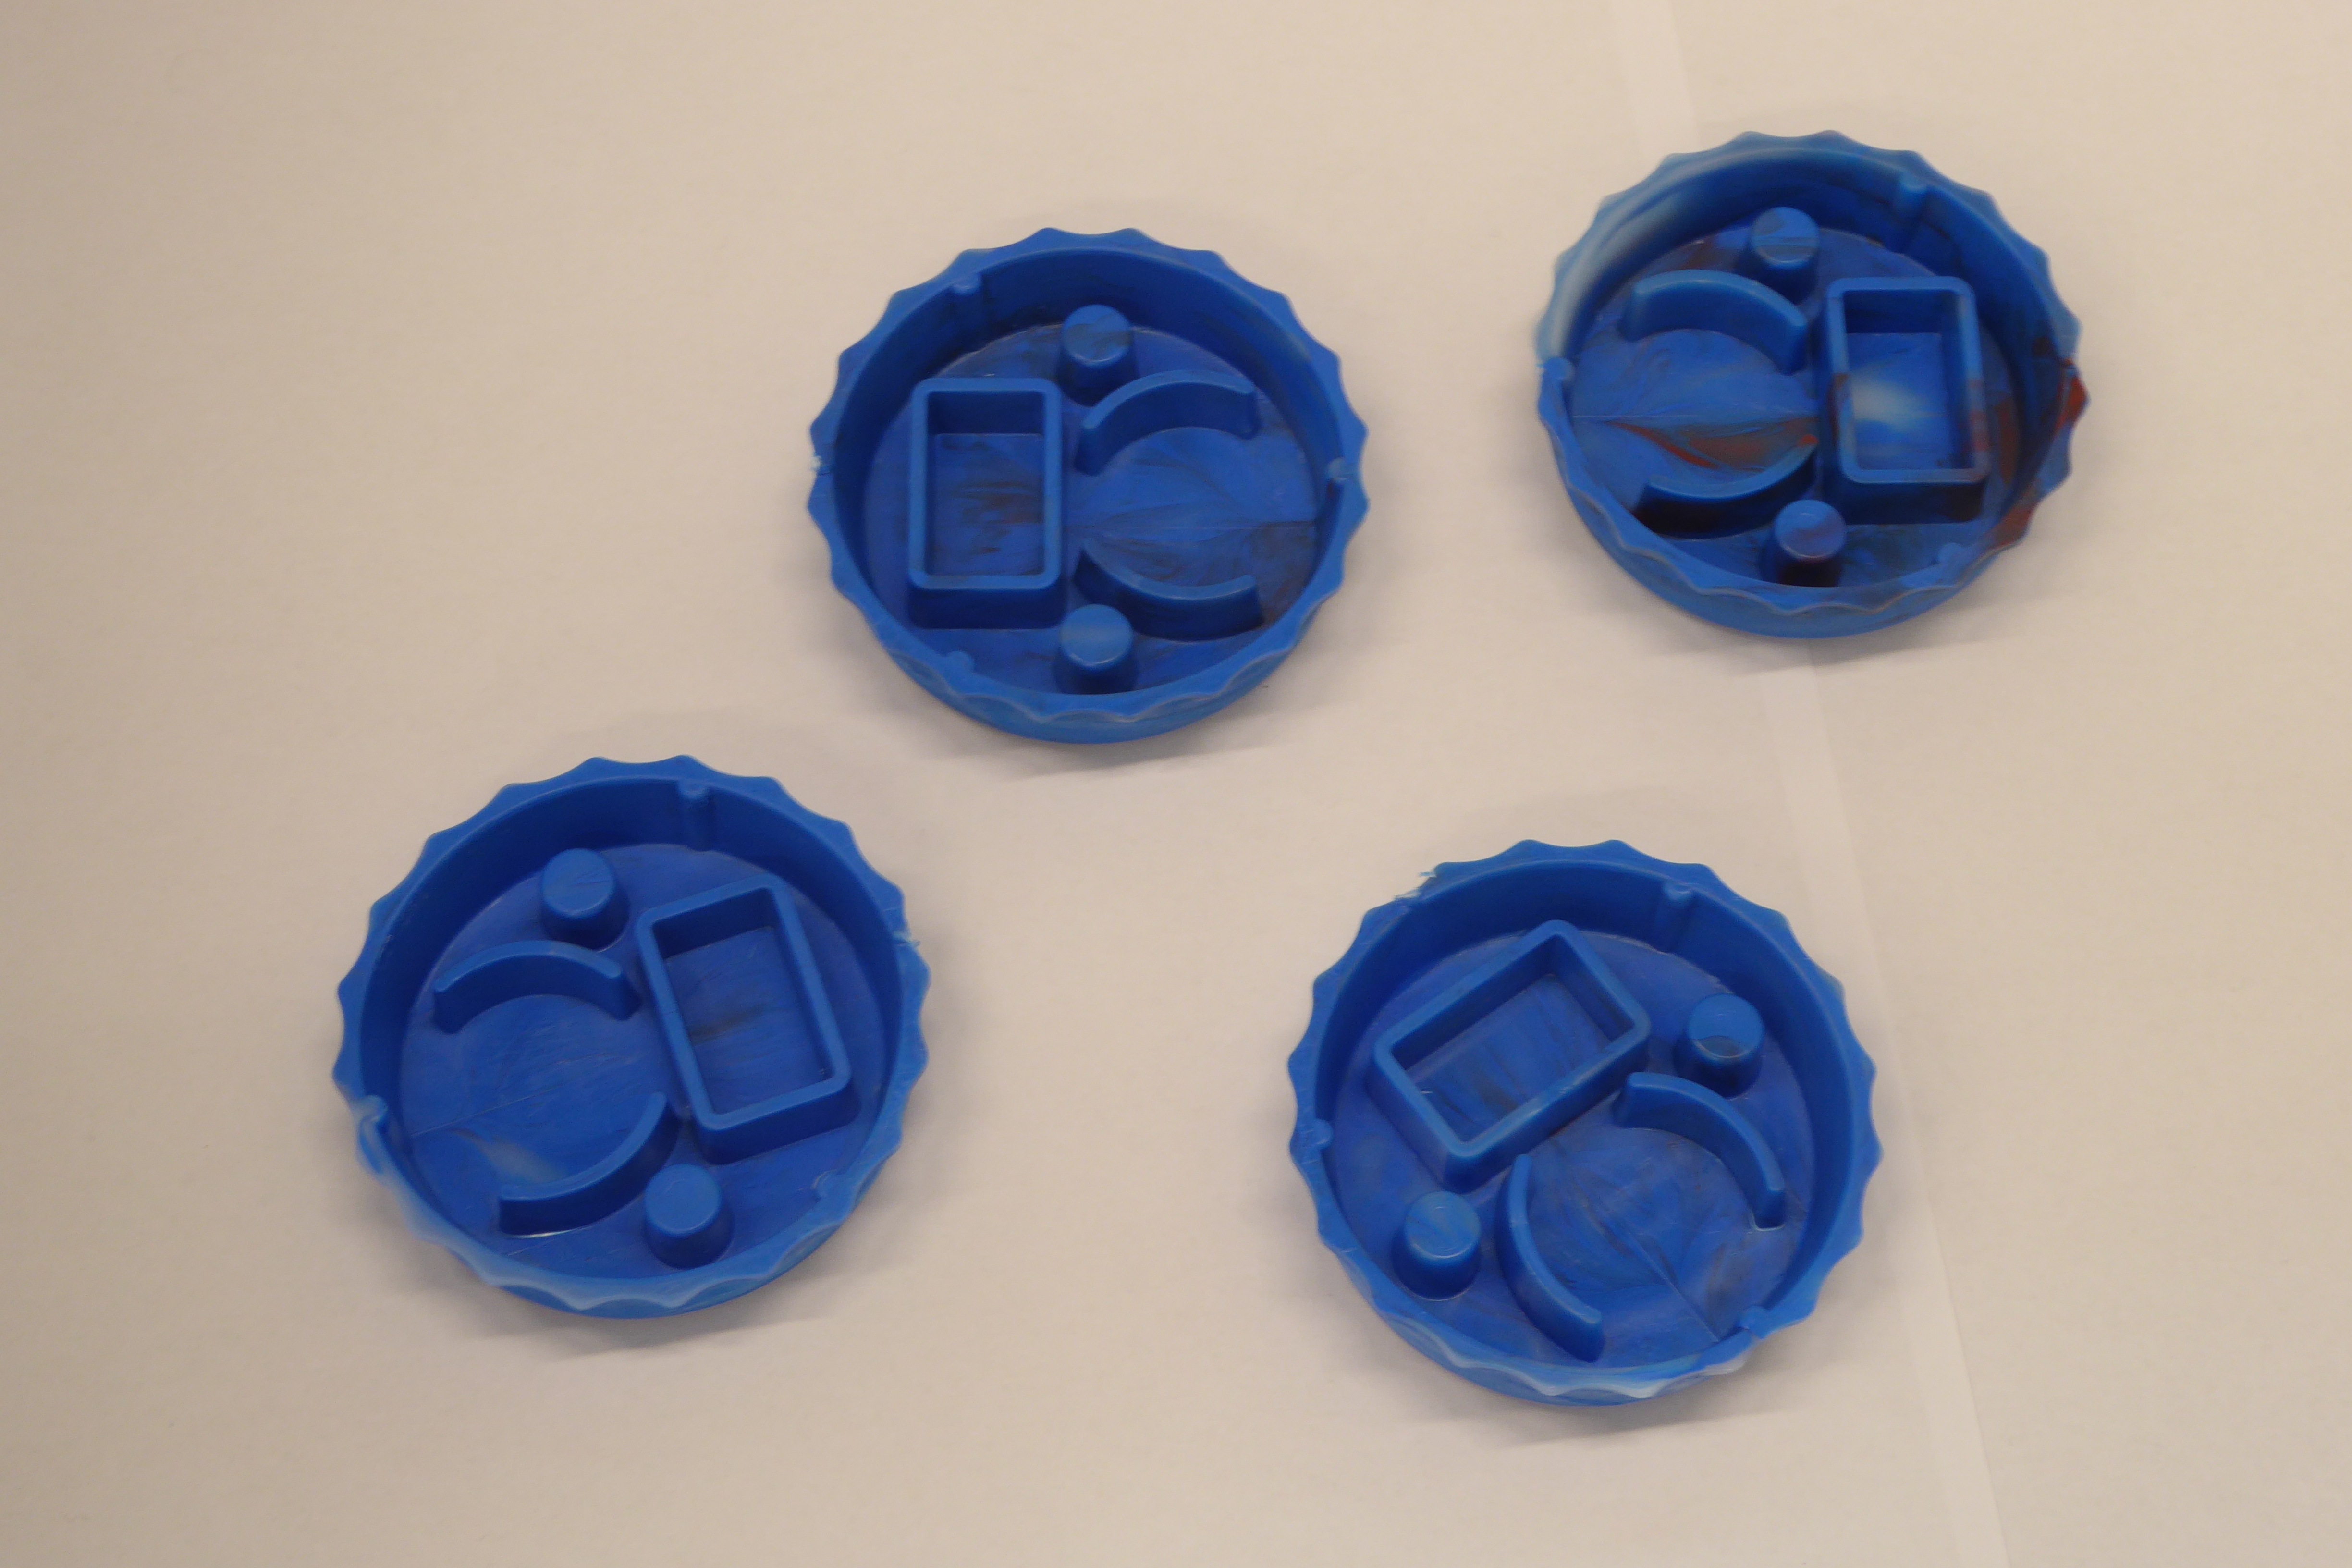
Label: Bottle Opener - Cover